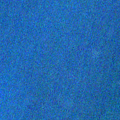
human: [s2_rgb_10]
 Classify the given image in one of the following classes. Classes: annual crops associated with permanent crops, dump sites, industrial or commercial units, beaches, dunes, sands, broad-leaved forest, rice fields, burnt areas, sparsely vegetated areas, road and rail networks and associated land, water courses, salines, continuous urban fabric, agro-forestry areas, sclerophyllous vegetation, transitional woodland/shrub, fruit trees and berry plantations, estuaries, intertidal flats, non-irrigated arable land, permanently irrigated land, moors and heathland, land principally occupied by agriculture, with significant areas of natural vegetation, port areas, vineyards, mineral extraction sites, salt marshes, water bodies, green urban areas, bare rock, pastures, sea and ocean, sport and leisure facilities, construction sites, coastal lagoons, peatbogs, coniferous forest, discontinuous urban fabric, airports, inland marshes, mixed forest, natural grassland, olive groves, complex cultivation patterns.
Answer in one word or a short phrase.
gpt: sea and ocean